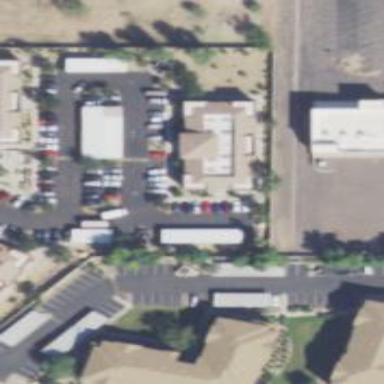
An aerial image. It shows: Healthcare clinic.